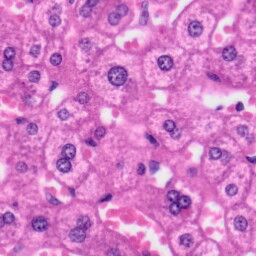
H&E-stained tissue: Liver